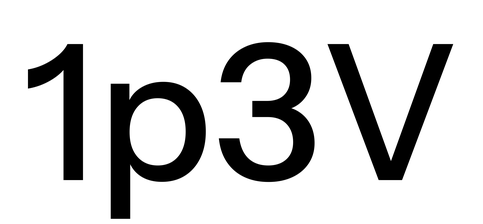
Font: InstrumentSans_Medium